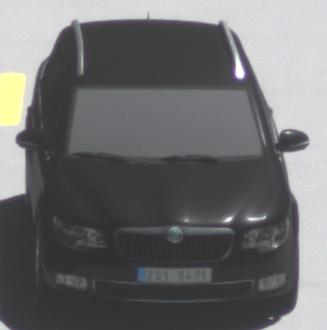
Make: Skoda
Model: Superb Combi 1.4 TSI
Detailed model: Superb (II) Combi
Model produced from: 2010/01
Model produced until: 2011/10
Doors: 5
Color: black
Road condition: dry road
Daytime: midday
Contrast: high contrast